Field crop: maize
Growth stage: 2
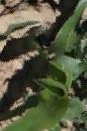
Species: maize